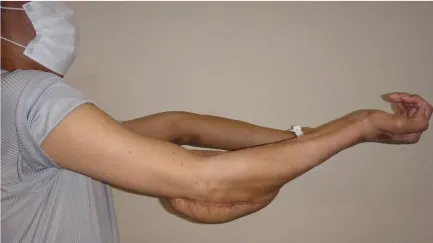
Follow-up radiograph and photograph obtained 2 years after the surgery. And flexion.
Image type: radiology (ct)